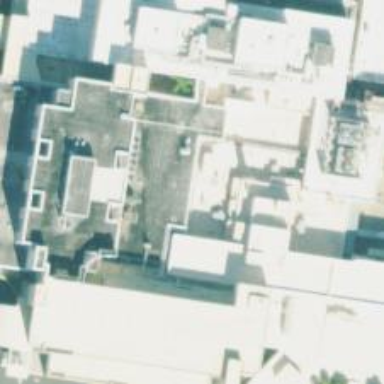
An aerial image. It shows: Healthcare facility identified as hospital.